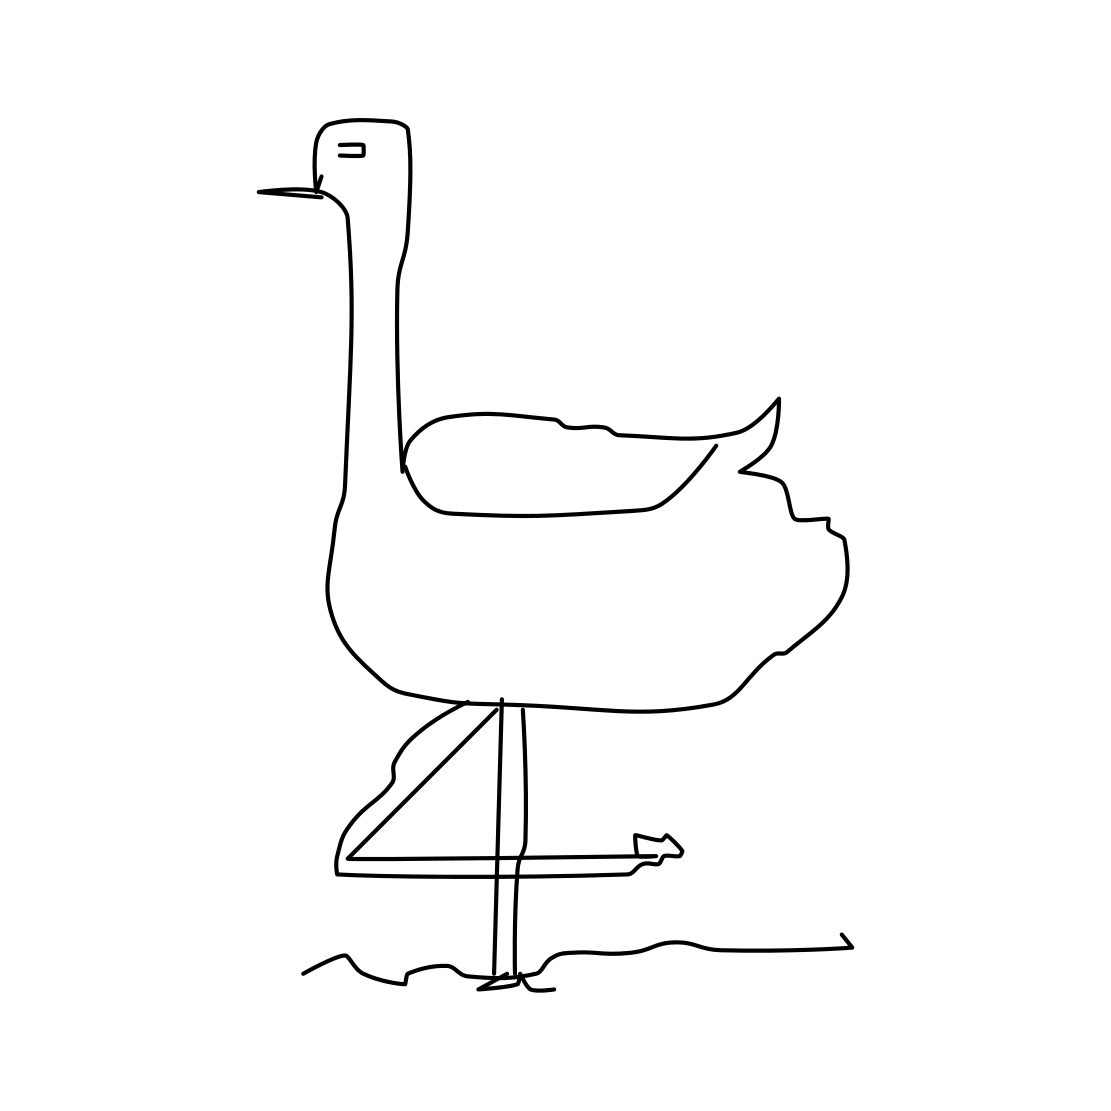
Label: standing bird